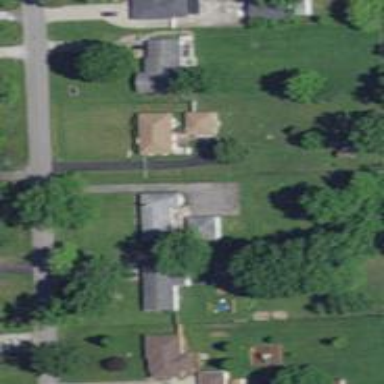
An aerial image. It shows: Driveway.